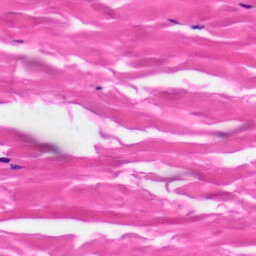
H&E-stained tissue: Skin